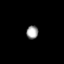
Tissue: lung
Cell type: Fibroblasts
Senescence score: 0.5636
Nuclear area (px): 157
Mean DAPI intensity: 154.185